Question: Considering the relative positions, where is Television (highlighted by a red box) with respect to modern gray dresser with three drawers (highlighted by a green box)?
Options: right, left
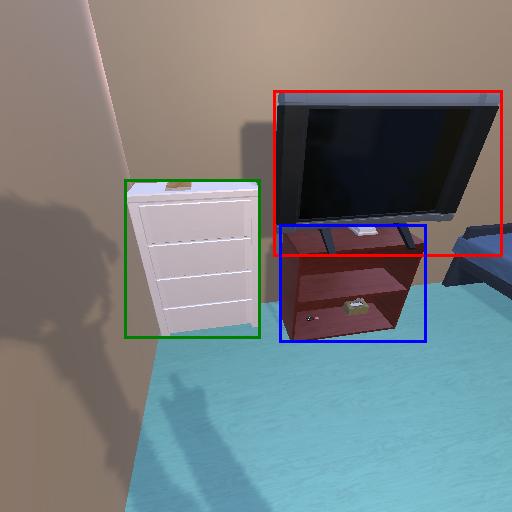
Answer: right